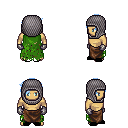
a pixel art fantasy rpg character, male body template, human, tanned skin, green tattered cape, robe skirt, white cyan pixie cut hairstyle, chain hood, metal gloves, black slippers, four views (front, back, left, right), 2x2 character sprite sheet, small pixel art, hard edges, no anti-aliasing